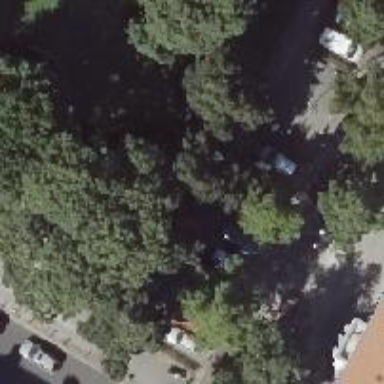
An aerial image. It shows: Tree in park.